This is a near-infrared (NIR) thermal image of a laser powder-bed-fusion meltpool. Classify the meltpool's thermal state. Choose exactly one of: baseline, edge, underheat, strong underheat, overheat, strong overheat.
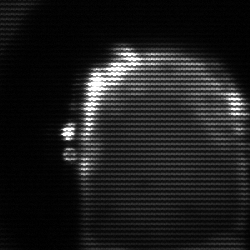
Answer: baseline